Question: I have the figure shown below. Presently the figure's colorscheme uses the entire range of the colormap (mpl.cm.Paired). What I want to do, and have been unable to figure out, is how to limit matplotlib to use only a subset of the colormap. In this case I am trying to get the starting color to be a darker shade of blue. Here's the plotting section of my code:
'''
Figure = plt.figure(figsize=(22,10))
Map = Basemap(projection='robin', lon_0=0, resolution='l')
x, y = Map(LONS, LATS)
levels = np.arange(0, 4100, 100)
fcp = Map.contourf(x, y, data, levels, interpolation="bicubic", cmap=mpl.cm.Paired)
cb = Map.colorbar(fcp, "bottom", size="5%", pad='5%', extendrect=False)
cb.ax.tick_params(labelsize=18)
cb.solids.set_edgecolor("face")
cb.set_label("metres",fontsize=18)
cb.ax.set_aspect(0.047)
Map.drawcoastlines(linewidth=1)
Map.drawmapboundary(linewidth=1)
Map.drawmeridians([-150,-100,-50,0,50,100, 150],labels=[1,1,1,0],fontsize=18)
Map.drawparallels([-60,-30,0,30,60],labels=[1,1,1,1],fontsize=18)
'''

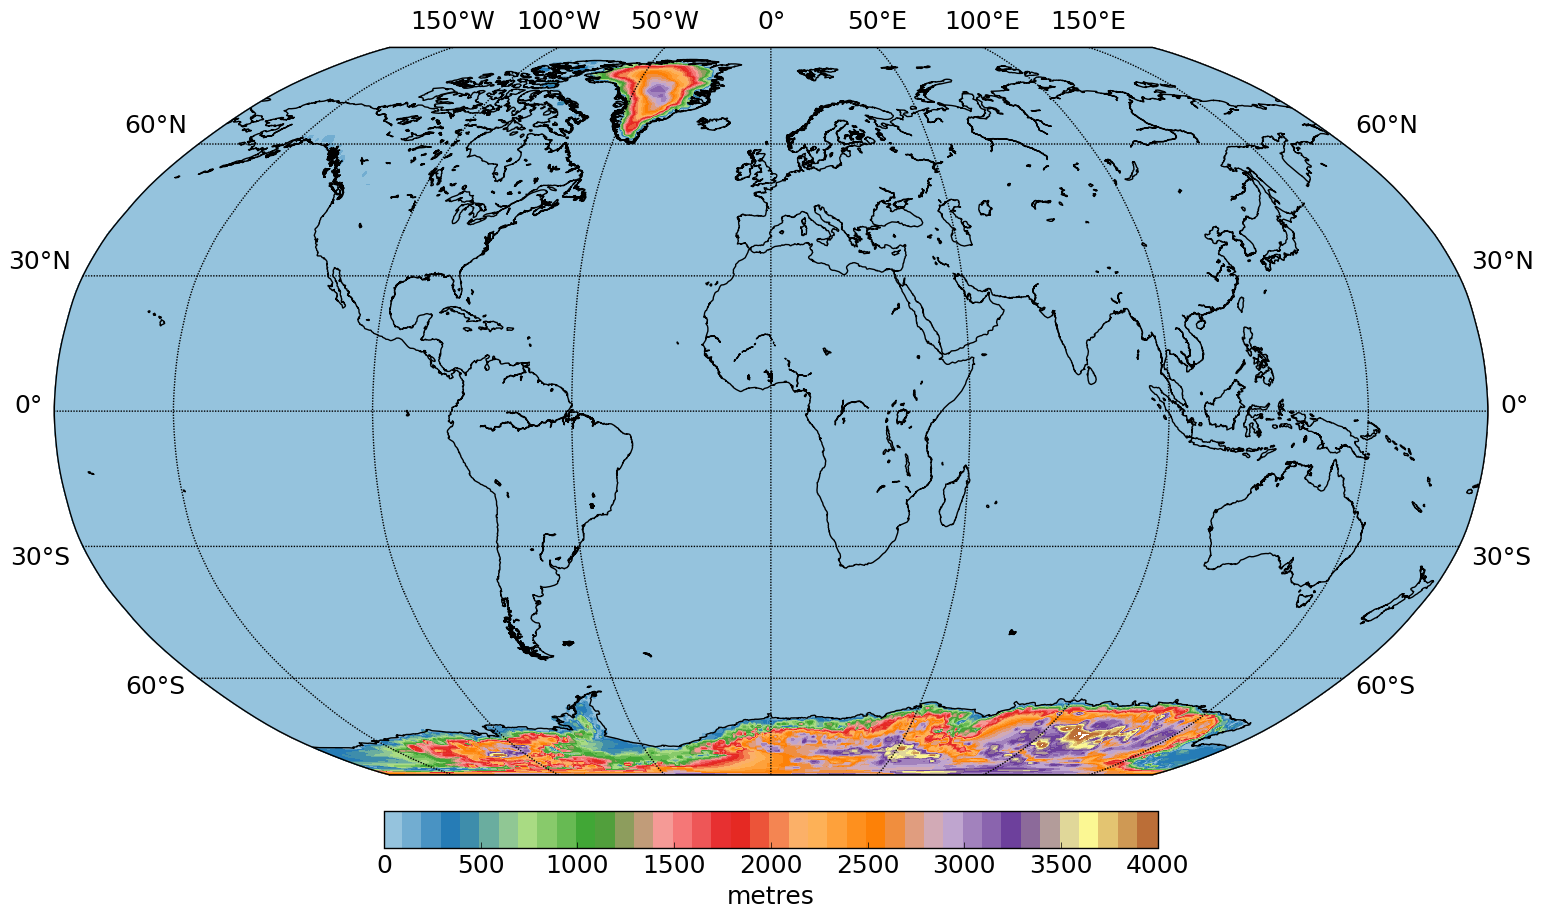
Answer: One way to do this would be to call the function 'mpl.cm.Paired()' for a subset of the normalised range (i.e., [0-1]) and then use the list of colors that it returns to define a new colormap:
'''
import matplotlib.colors as mcol
lvTmp = np.linspace(0.1,1.0,len(levels)-1)
cmTmp = mlp.cm.Paired(lvTmp)
newCmap = mcol.ListedColormap(cmTmp)
'''
You'll need to fiddle about with the '0.1' value in that 'linspace' to get the start color that you want from the built in colormap.